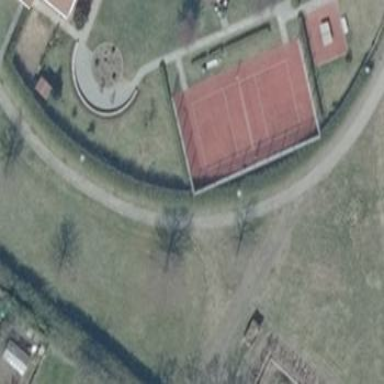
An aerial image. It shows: Tennis court on the leisure land pitch.